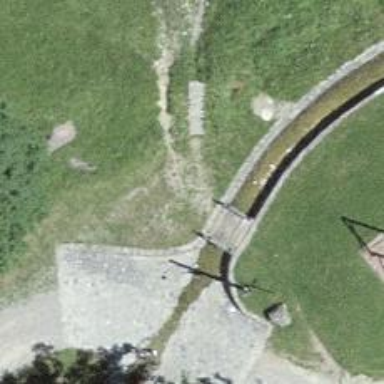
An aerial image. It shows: Path leading to bridge.